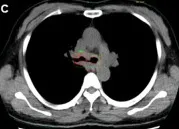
Thoracic computerized tomography (CT) scans for adenoid cystic carcinoma (ACC) in central airway. (A-G) Thoracic CT scans before placing the stent with 125I seeds.
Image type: radiology (ct)